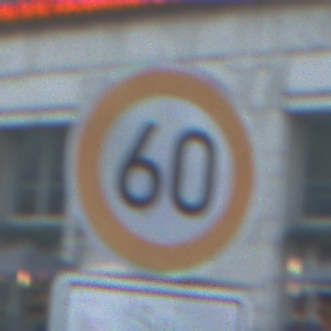
Verkehrszeichen: Geschwindigkeit60
Zusatzzeichen unten: Entfernungsangaben2
Umgebung: Outdoor, Urban
Tageszeit: MorningAfternoon
Wetter: PartlyCloudy
Licht: Natural
Jahreszeit: NotSpecified
Kontrast: LowContrast